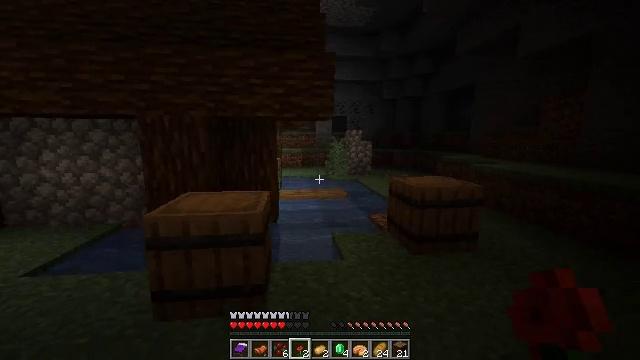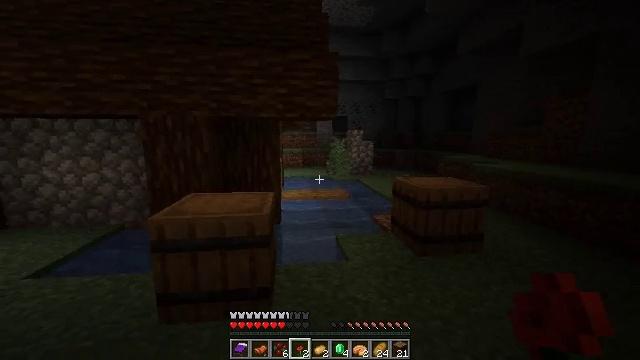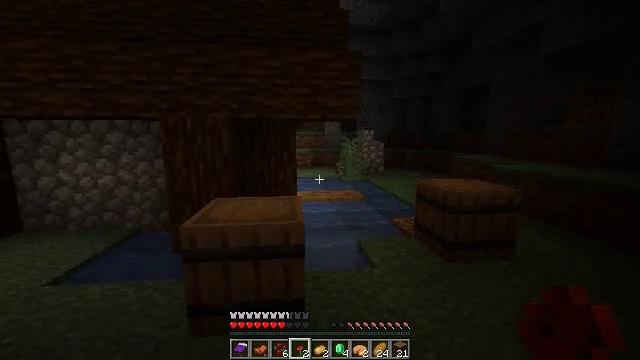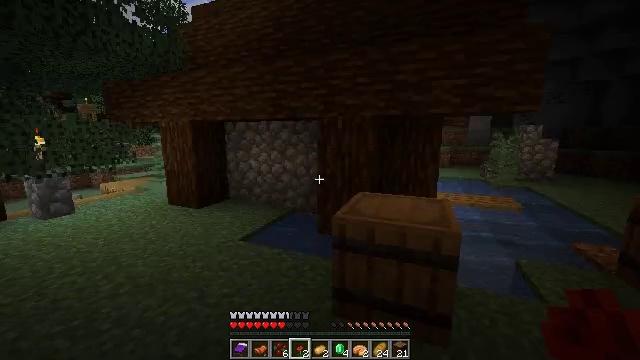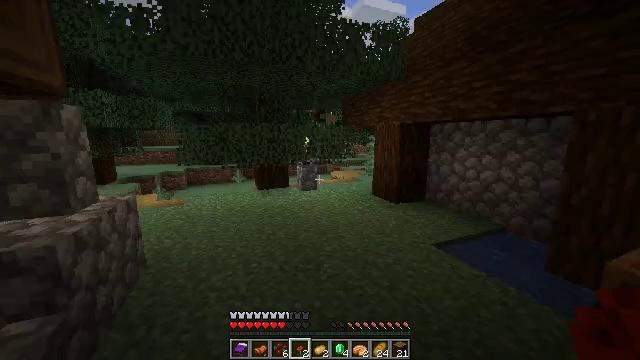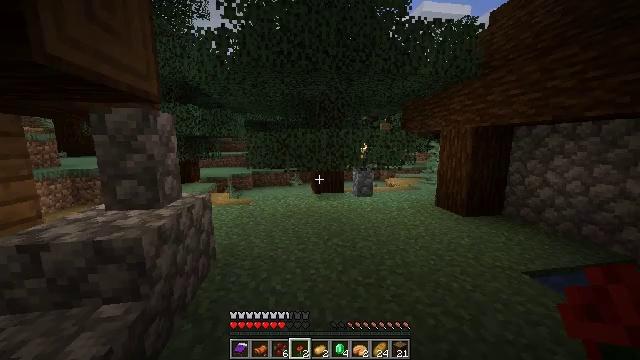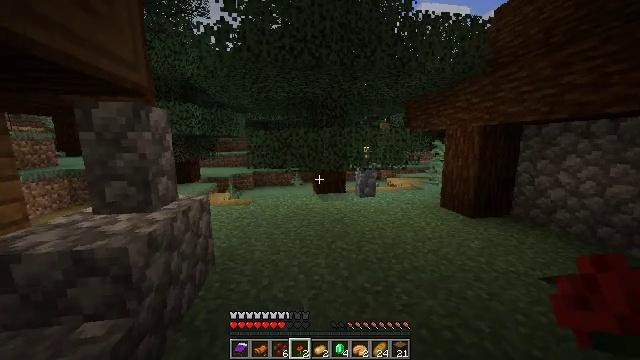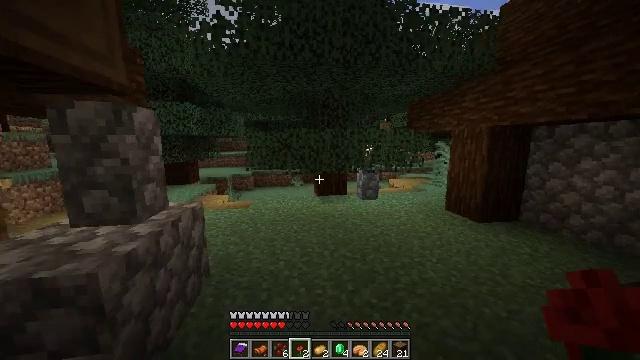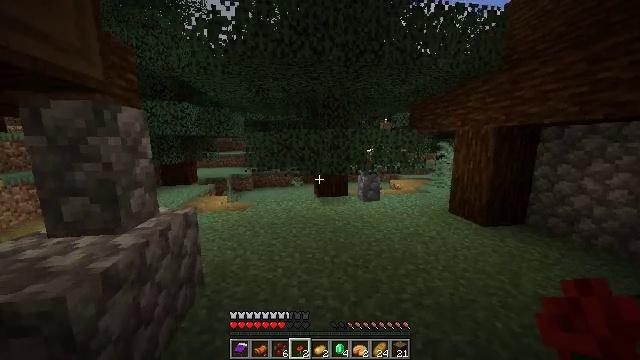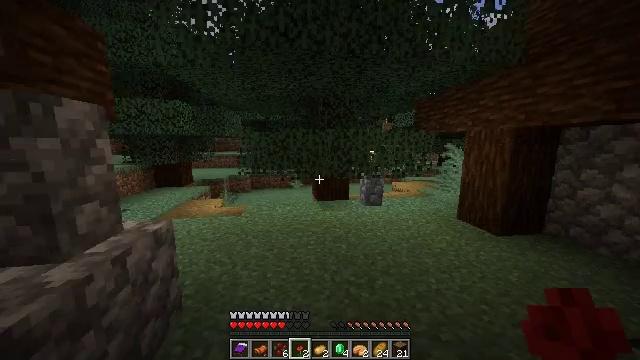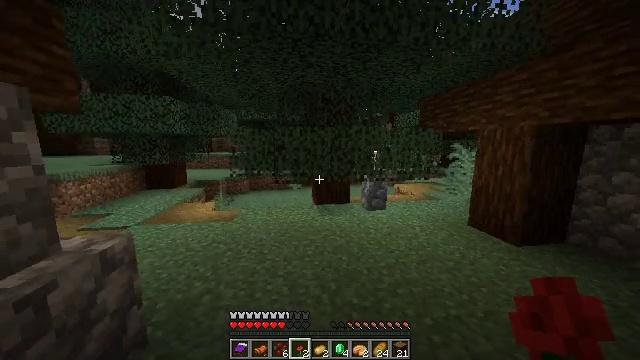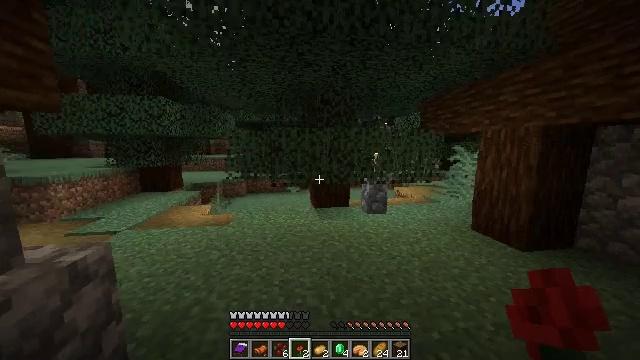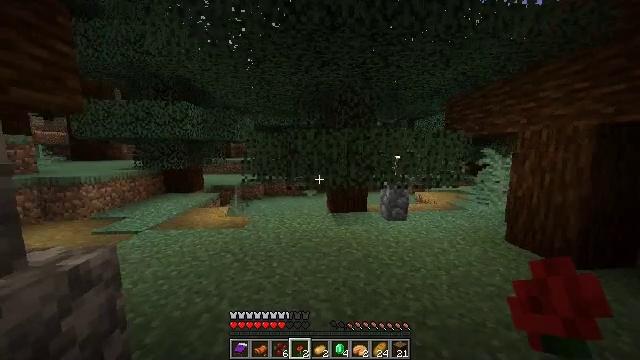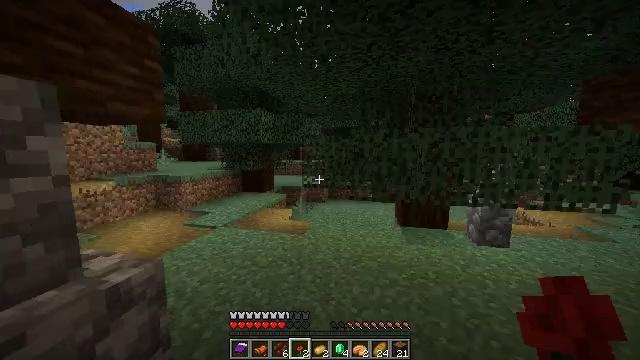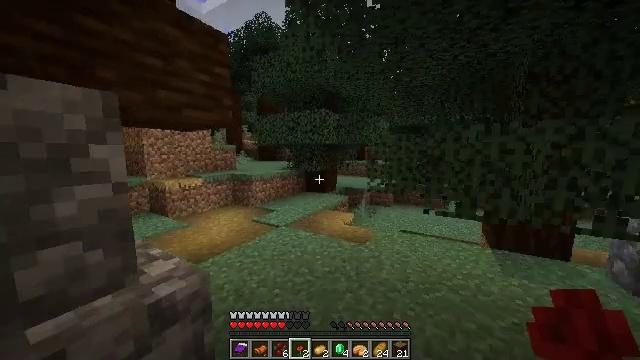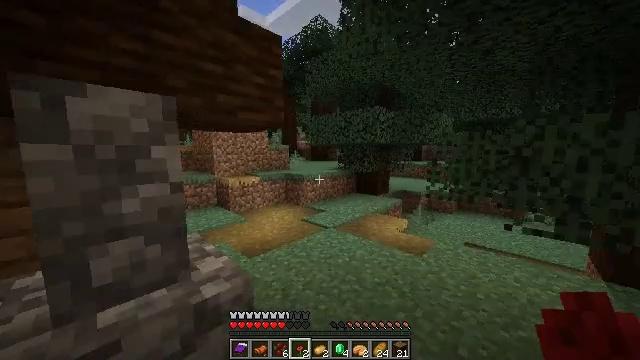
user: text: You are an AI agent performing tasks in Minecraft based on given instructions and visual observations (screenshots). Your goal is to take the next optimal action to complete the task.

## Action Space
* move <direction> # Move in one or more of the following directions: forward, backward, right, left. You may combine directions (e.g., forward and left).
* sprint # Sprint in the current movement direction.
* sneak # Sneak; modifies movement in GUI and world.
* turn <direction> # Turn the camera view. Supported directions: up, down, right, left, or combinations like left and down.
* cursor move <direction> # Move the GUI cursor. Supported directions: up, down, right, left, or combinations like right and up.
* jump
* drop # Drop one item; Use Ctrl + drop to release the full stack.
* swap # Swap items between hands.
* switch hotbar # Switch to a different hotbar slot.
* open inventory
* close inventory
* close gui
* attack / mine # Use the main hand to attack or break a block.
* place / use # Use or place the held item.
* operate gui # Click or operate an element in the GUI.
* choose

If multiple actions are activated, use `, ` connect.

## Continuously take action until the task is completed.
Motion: motion action
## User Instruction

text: craft item air
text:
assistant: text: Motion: move left
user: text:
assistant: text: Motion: move forward and move left
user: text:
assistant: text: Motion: move forward and move left, turn left and down
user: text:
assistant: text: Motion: move forward and move left, turn left
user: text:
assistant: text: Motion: move forward and move left, turn left and up
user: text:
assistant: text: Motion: move forward
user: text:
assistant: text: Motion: move forward
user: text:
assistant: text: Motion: move forward
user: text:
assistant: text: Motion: move forward
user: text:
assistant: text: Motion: move forward
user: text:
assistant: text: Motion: move forward
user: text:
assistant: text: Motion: move forward, turn left
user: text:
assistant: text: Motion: move forward, turn left
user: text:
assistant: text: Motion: move forward, turn left
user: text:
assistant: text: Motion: move forward, turn left
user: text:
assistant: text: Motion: move forward, turn left
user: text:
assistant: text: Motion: move forward
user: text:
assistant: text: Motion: move forward and move right, turn left
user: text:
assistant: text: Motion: move forward and move right, turn left
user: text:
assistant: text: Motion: move forward and move right, turn left and up
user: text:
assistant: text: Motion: move forward and move right, turn left and up
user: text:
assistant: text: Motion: move forward and move right, turn right
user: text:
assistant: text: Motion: move forward, turn right
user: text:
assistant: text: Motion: move forward
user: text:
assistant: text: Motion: move forward and move right
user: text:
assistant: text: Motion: move forward and move right
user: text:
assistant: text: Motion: move forward and move right
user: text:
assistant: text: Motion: move forward and move right
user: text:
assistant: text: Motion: move forward and move right
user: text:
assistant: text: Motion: move forward and move right, turn right